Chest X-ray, PA view. Patient: 57 years old, sex M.
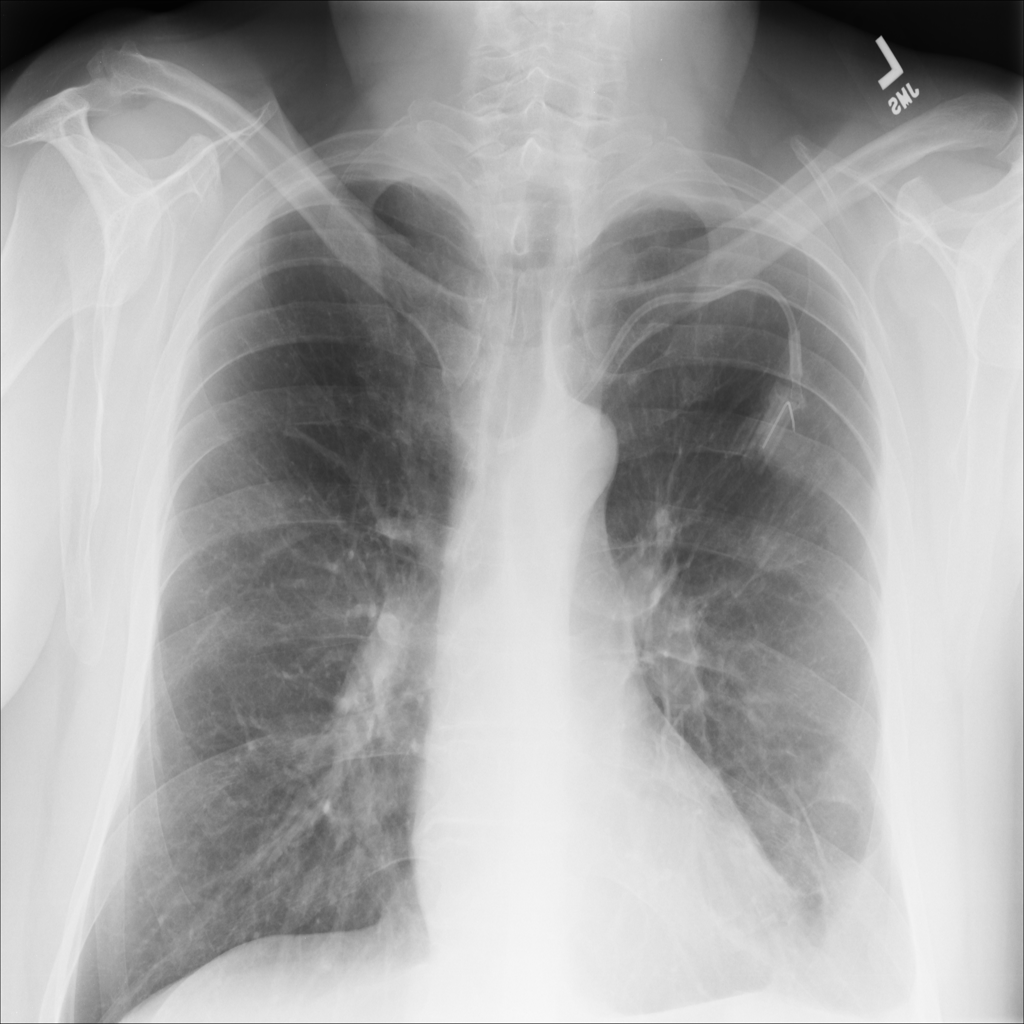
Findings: No Finding